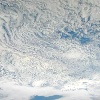
Label: cloud